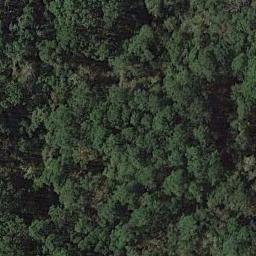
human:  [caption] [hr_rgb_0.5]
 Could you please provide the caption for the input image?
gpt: The forest has a lot of dense dark green trees and some yellow trees mixed with green trees .

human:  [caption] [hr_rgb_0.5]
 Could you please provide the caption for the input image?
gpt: The forest is full of green trees .

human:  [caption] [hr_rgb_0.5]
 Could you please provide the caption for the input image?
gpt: Many green trees are in a forest .

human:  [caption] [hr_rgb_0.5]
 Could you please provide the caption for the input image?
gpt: This is a dense forest .

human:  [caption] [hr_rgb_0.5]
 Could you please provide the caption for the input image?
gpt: A forest with many green trees .